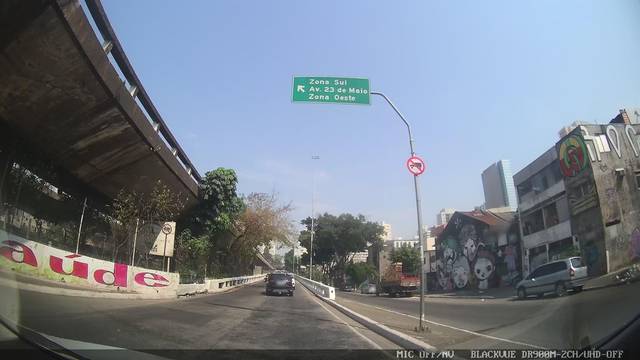
Region: Brazil
Coordinates: -23.556, -46.629